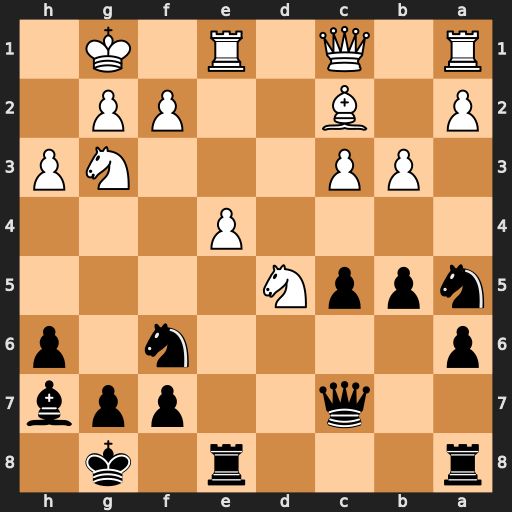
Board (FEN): r3r1k1/2q2ppb/p4n1p/nppN4/4P3/1PP3NP/P1B2PP1/R1Q1R1K1
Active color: b
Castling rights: -
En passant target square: -
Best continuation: Nxd5 exd5 Rxe1+ Qxe1 Bxc2